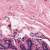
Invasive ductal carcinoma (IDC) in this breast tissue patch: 0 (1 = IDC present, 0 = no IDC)